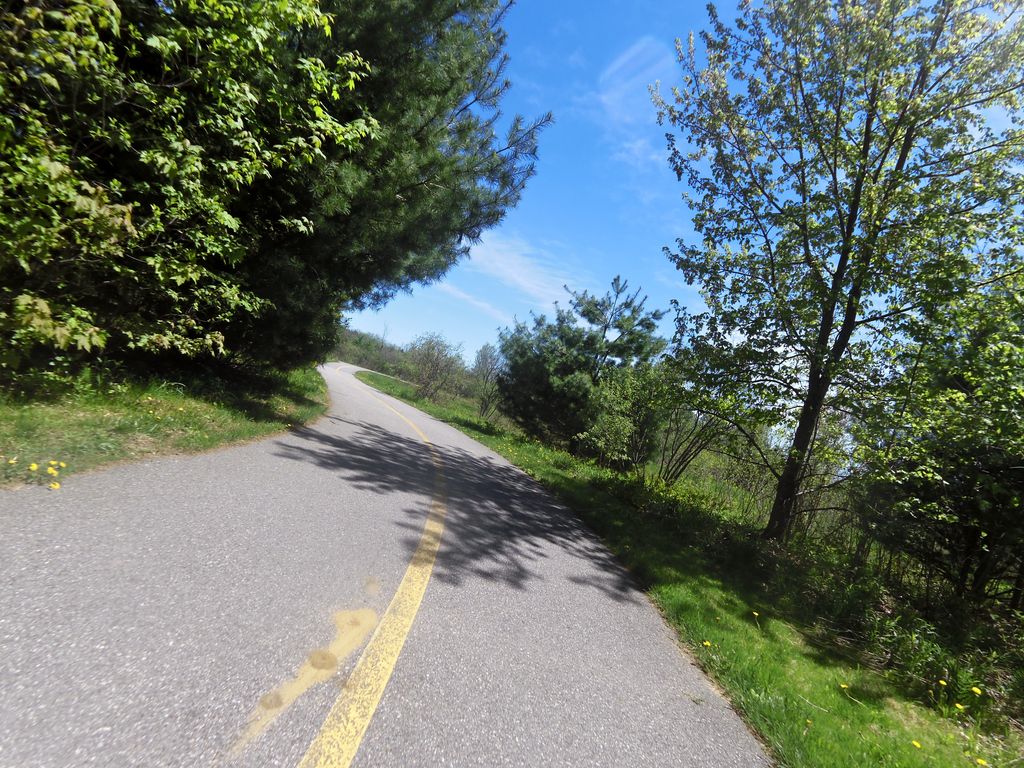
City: ottawa-gatineau